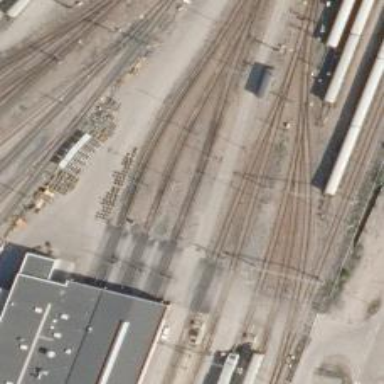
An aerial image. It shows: Railway yard with electrified contact lines.